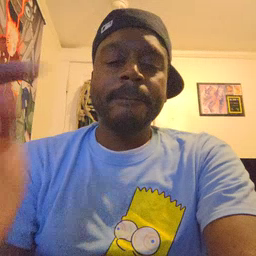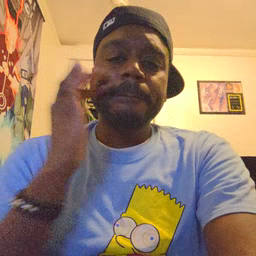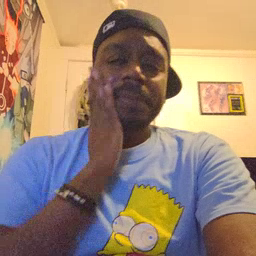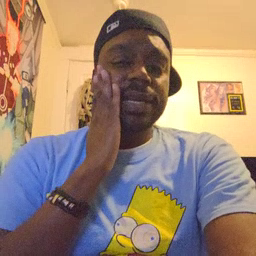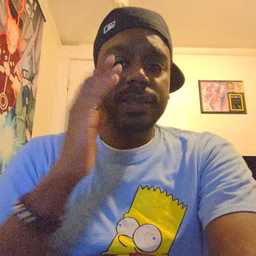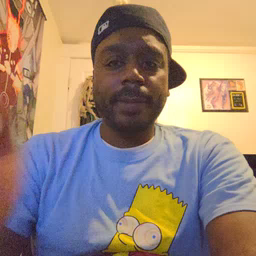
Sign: bee